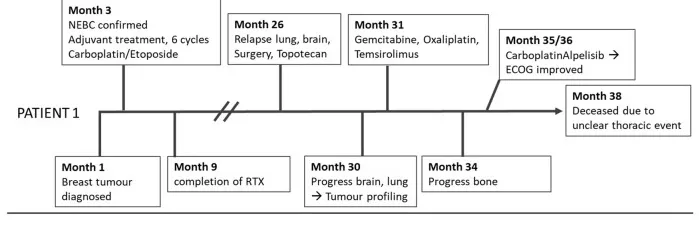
Timeline of patient 1.
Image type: chart (chart)